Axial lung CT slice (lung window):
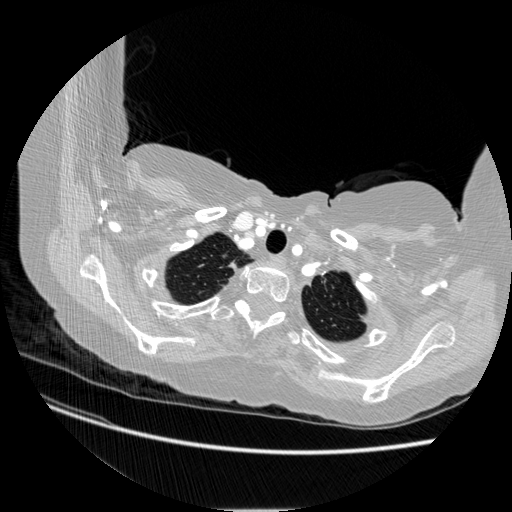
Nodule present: no